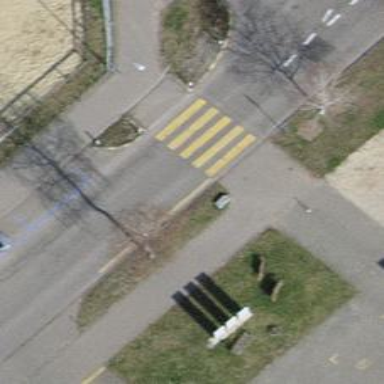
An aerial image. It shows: Uncontrolled zebra crossing on the road.